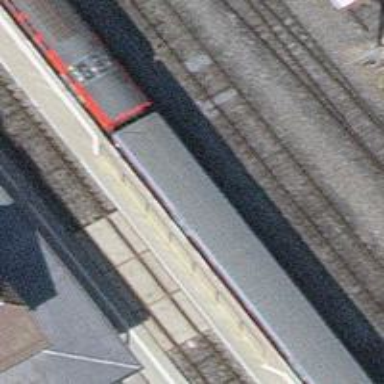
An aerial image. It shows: Single-track railway with electrified contact lines.